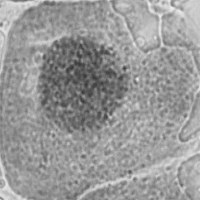
Label: prophase